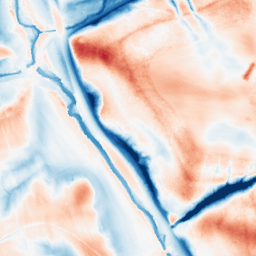
Category: edge_preserving
Decomposition family: guided
Decomposition parameters: radius: 16
eps: 0.01
Upsampling method: regularized
Upsampling parameters: scale: 2
lambda_reg: 0.01
Upsampling scale: 2